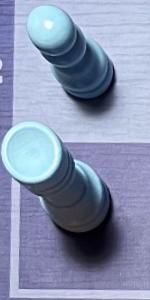
Label: Rook_White